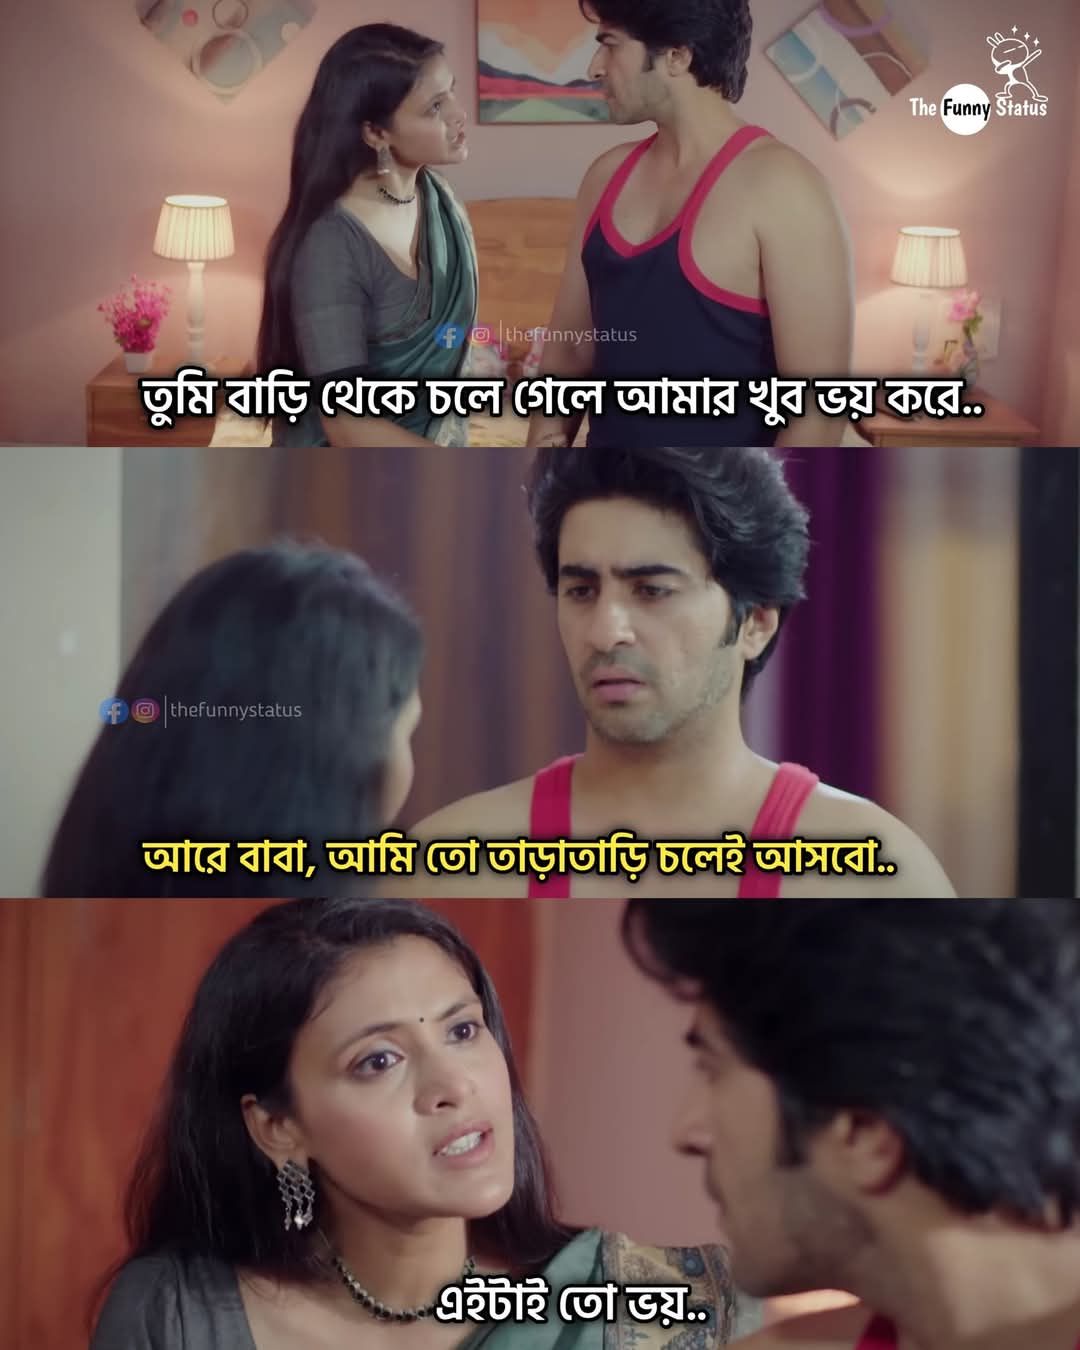
Text: তুমি বাড়ি থেকে চলে গেলে আমার খুব ভয় করে..
আরে বাবা, আমি তো তাড়াতাড়ি চলেই আসবো..
এইটাই তো ভয়..
Label: Non Hate